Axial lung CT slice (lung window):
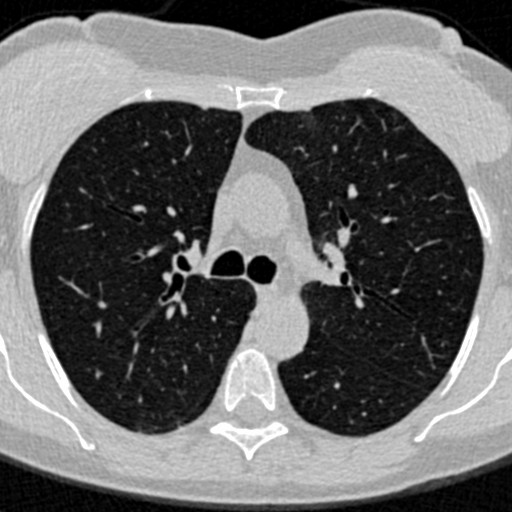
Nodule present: no